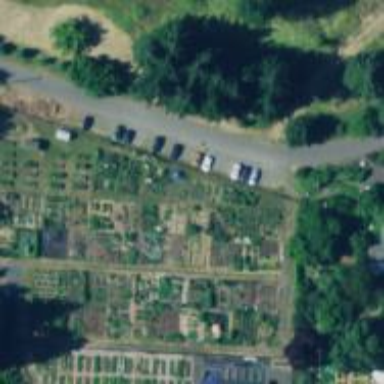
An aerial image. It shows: Allotment area used for gardening and leisure activities.